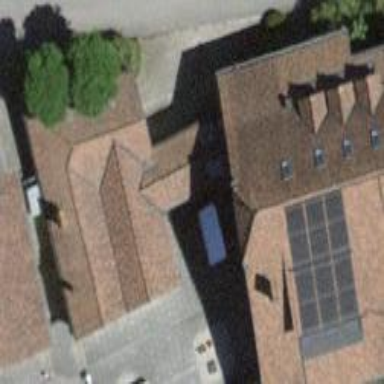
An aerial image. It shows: Garage.